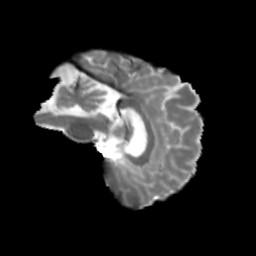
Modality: T2w
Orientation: sagittal
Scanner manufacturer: siemens
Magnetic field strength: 3 T
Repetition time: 4 s
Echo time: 0.0594 s